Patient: sex M, age 31
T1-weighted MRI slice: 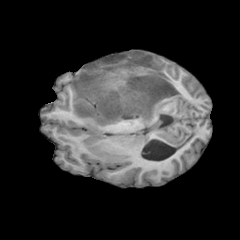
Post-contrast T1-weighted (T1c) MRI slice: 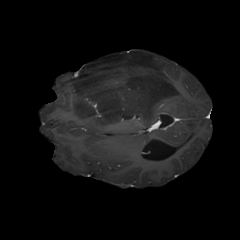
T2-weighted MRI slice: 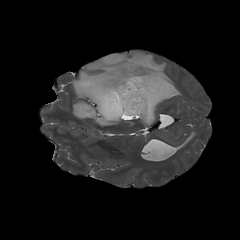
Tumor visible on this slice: yes
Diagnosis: Astrocytoma, IDH-mutant
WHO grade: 3